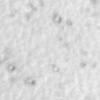
Label: no_change